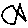
Label: fish